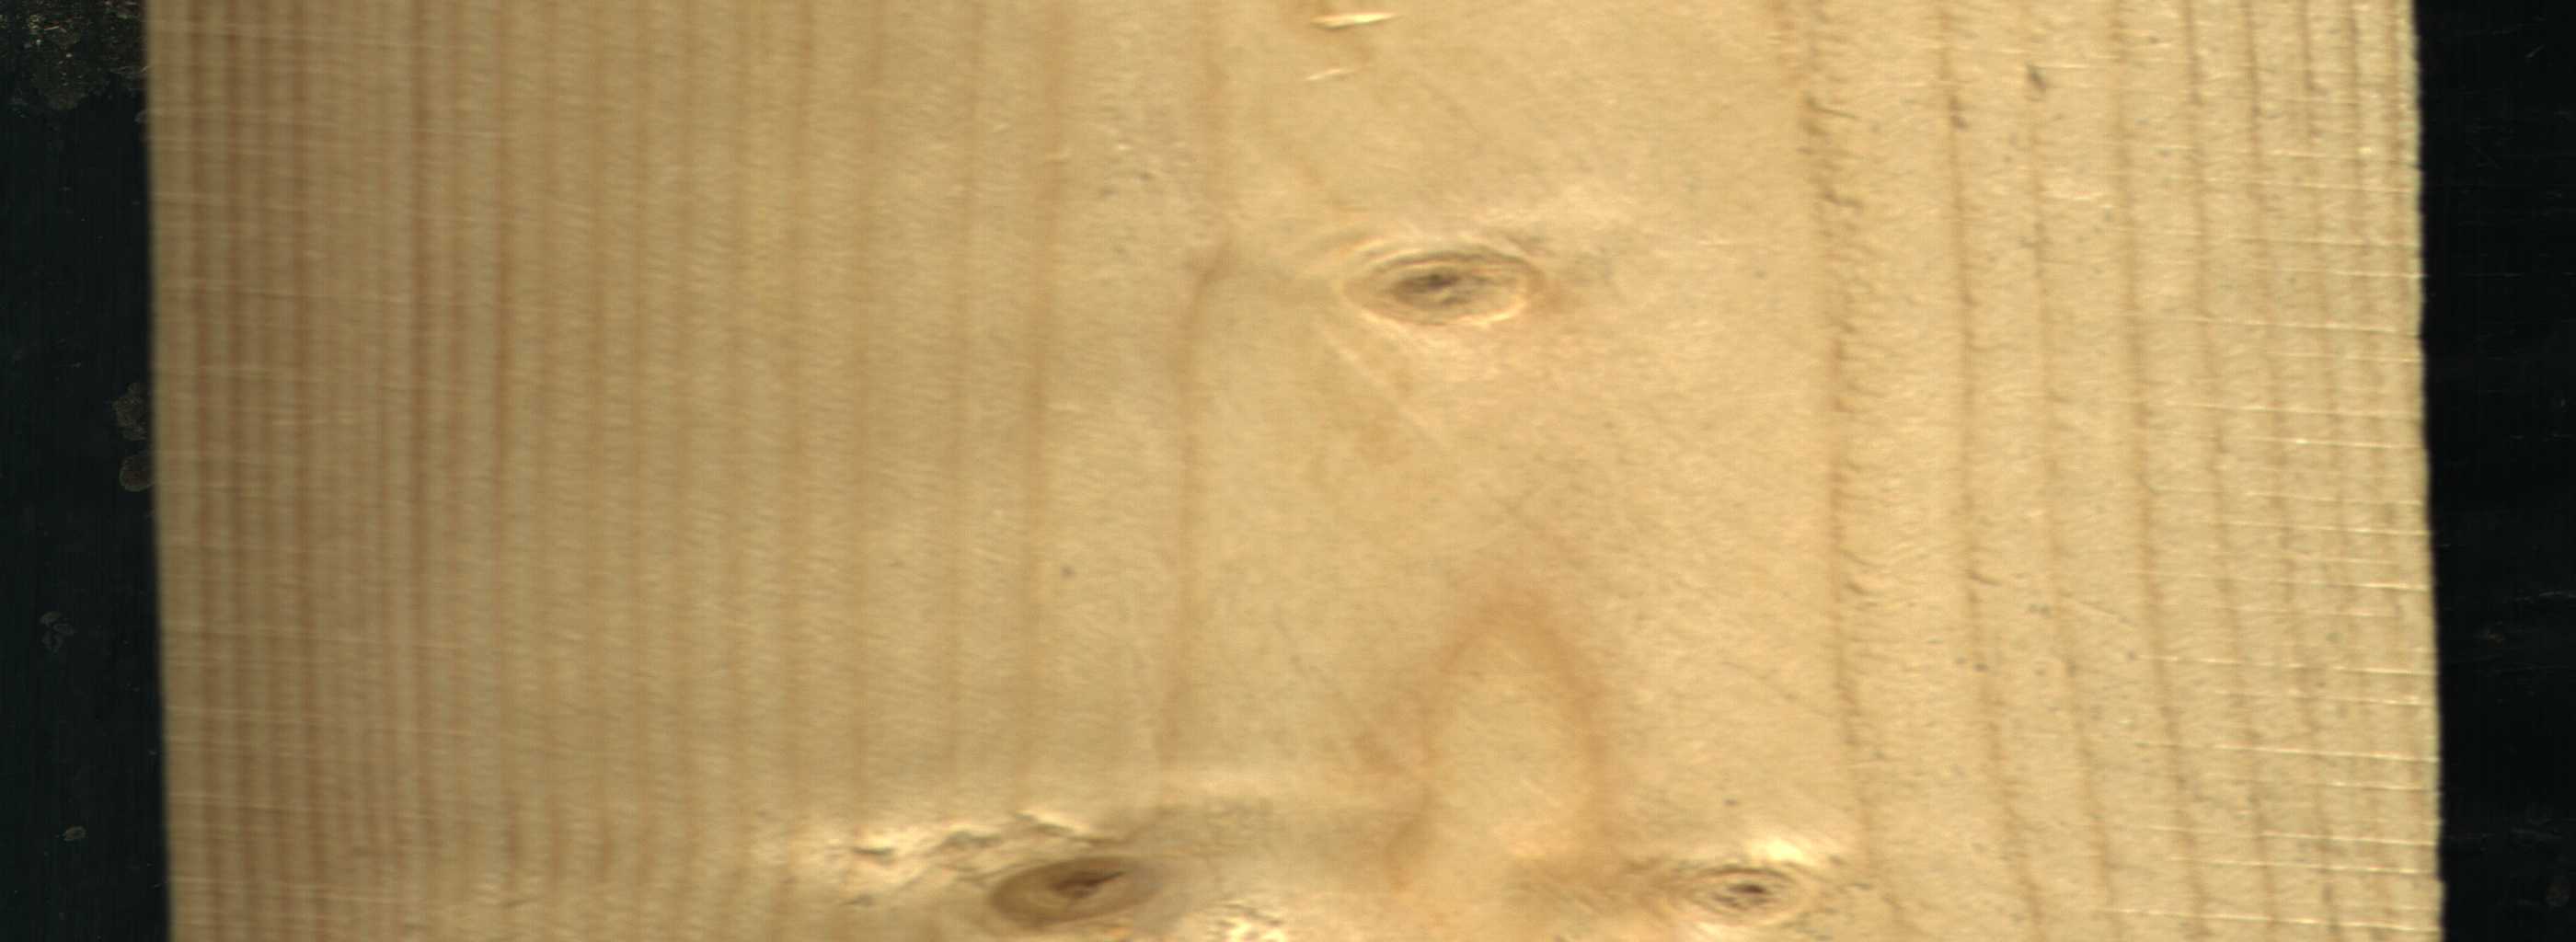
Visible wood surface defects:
Live_Knot
Live_Knot
Live_Knot